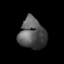
Tissue: lung
Cell type: Epithelial cells
Senescence score: 0.5501
Nuclear area (px): 803
Mean DAPI intensity: 86.691